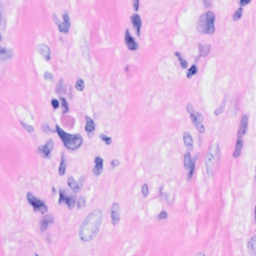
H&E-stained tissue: Breast